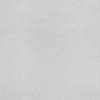
Label: dusty